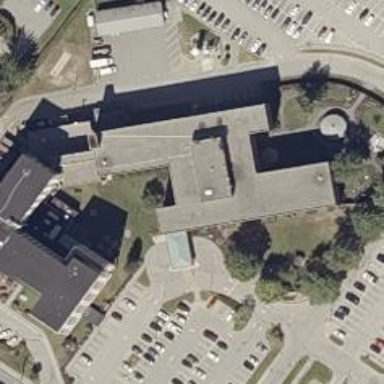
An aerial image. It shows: Healthcare facility.